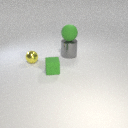
small yellow metal sphere in front of large gray metal cylinder